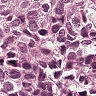
Metastatic tissue present: yes